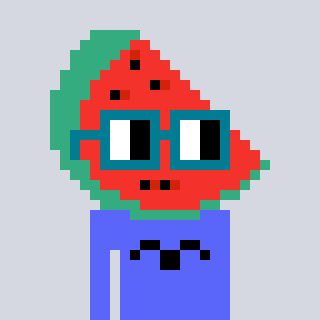
a pixel art character with square dark green glasses, a watermelon-shaped head and a purple-colored body on a cool background